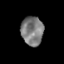
Tissue: skin
Cell type: Epithelial cells
Senescence score: 0.2875
Nuclear area (px): 632
Mean DAPI intensity: 123.924